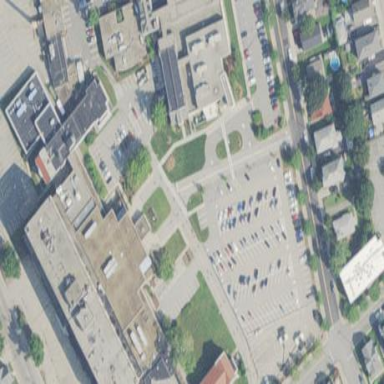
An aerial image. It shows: Hospital building.